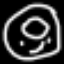
Label: donut